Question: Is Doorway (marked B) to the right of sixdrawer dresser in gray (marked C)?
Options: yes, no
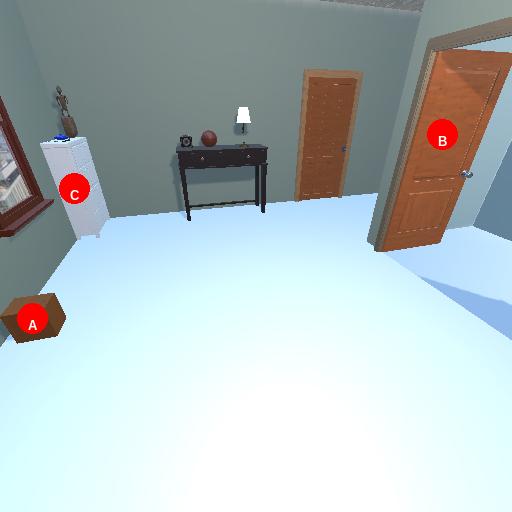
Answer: yes